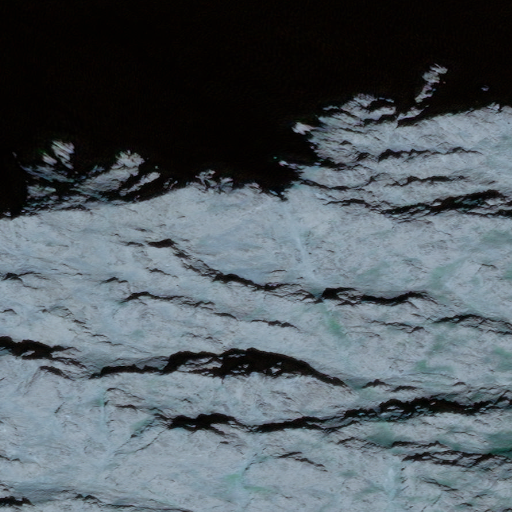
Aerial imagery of mountain in Alaska named Indianhouse Mountain containing only unknown